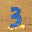
Label: 3